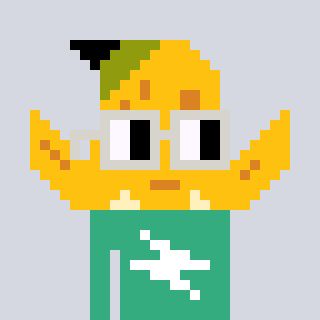
a pixel art character with square light gray glasses, a banana-shaped head and a teal-colored body on a cool background